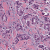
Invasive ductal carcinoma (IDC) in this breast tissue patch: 1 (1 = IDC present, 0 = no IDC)